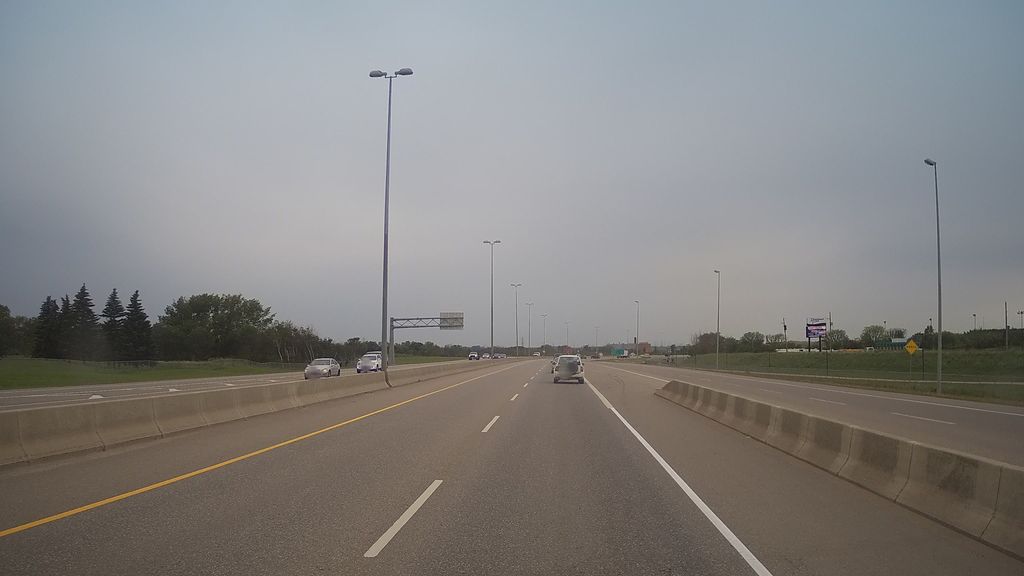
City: saskatoon